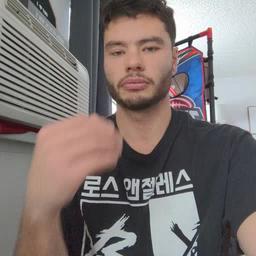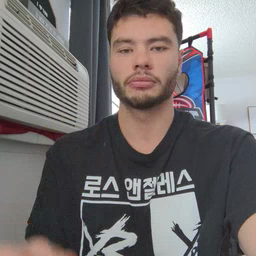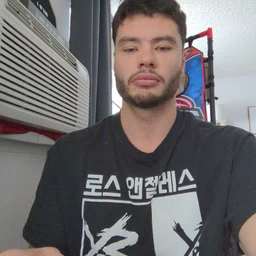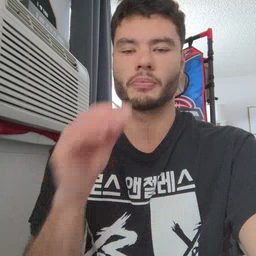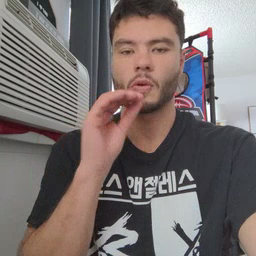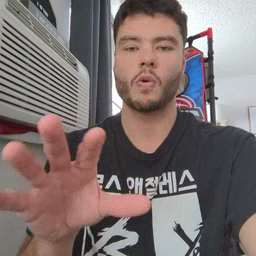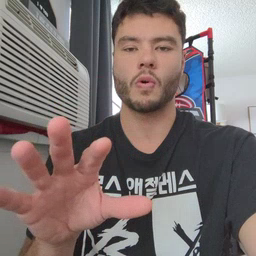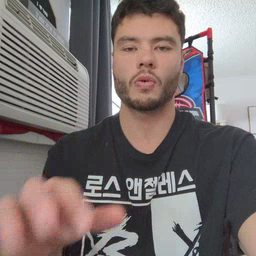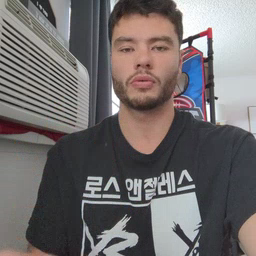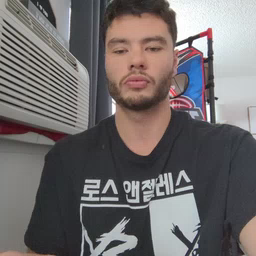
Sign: blow